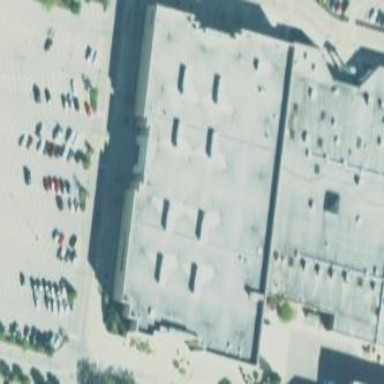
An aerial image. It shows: Department store building.